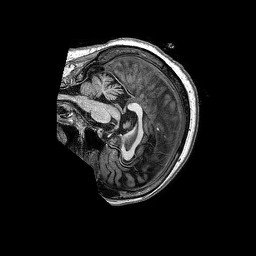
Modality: T1w
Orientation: sagittal
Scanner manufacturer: philips
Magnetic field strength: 3 T
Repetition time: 0.006612 s
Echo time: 0.002979 s